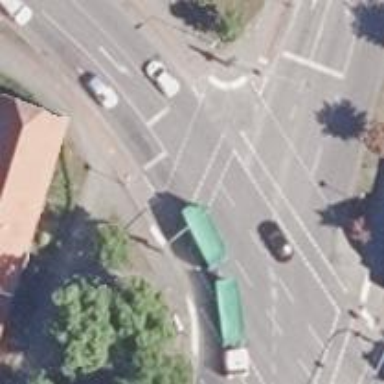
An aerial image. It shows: Road crossing with traffic signals.